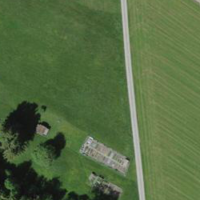
EUNIS habitat code: 52
Species observed at this site:
Ophioglossum vulgatum